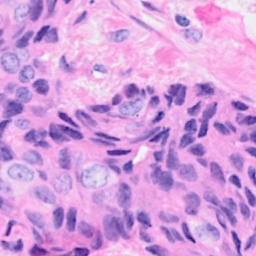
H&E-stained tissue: Breast